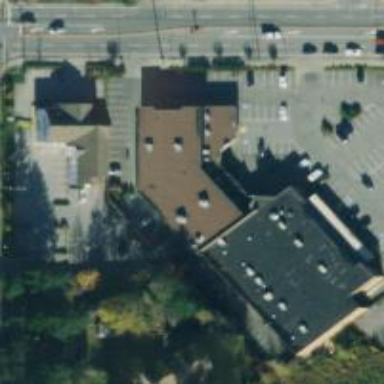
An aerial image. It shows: Post office.